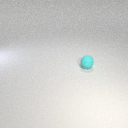
small cyan rubber sphere